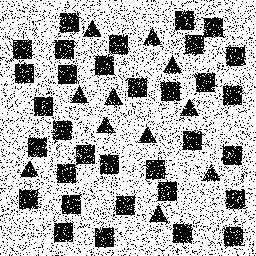
Squares: 33
Triangles: 11
Stars: 0
Total shapes: 44